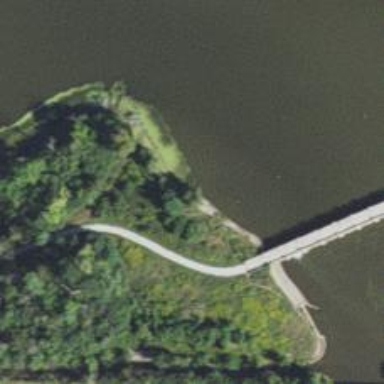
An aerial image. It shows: Portage area along waterway.